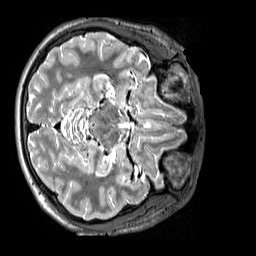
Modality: T2w
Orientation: axial
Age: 13
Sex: male
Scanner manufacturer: siemens
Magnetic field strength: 3 T
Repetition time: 3.2 s
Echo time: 0.408 s